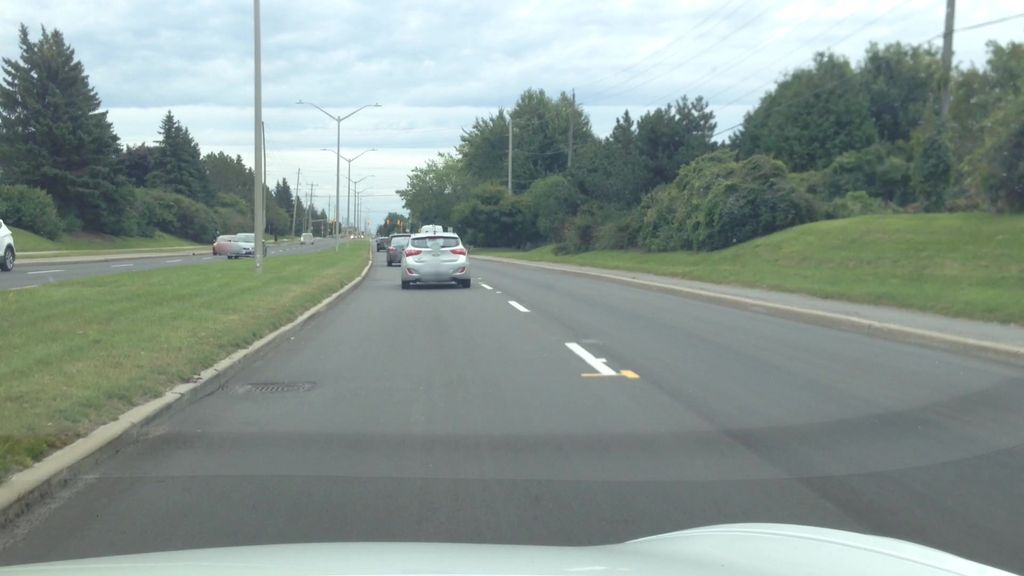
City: ottawa-gatineau